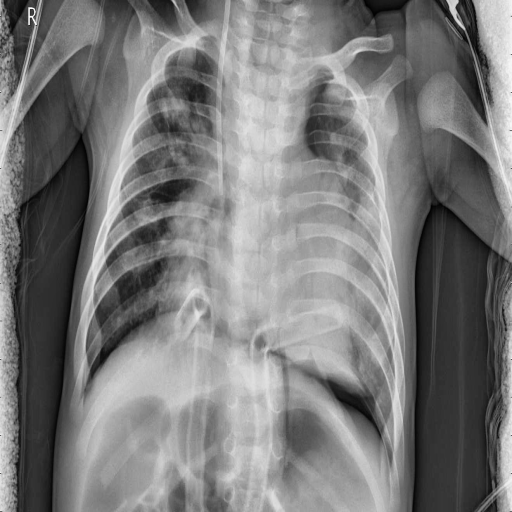
Finding: PNEUMONIA